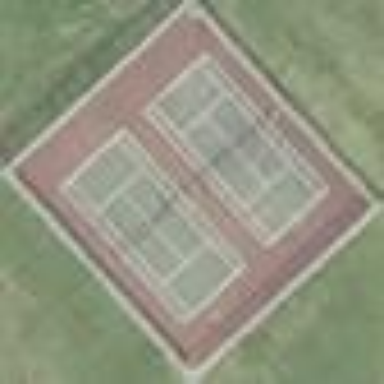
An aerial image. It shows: Tennis court on pitch.